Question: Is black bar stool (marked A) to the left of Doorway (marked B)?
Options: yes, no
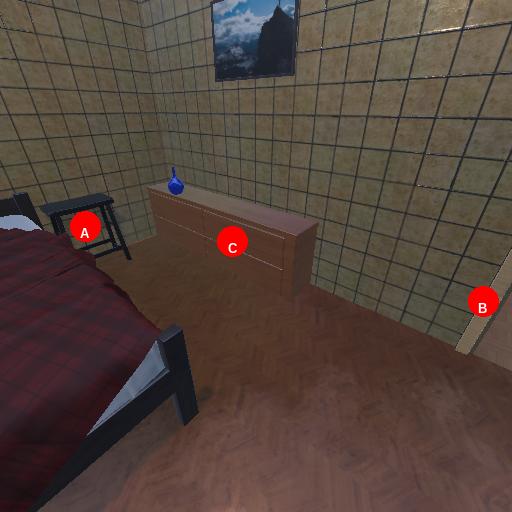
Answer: yes